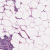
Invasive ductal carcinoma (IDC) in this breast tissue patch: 1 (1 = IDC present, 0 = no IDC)